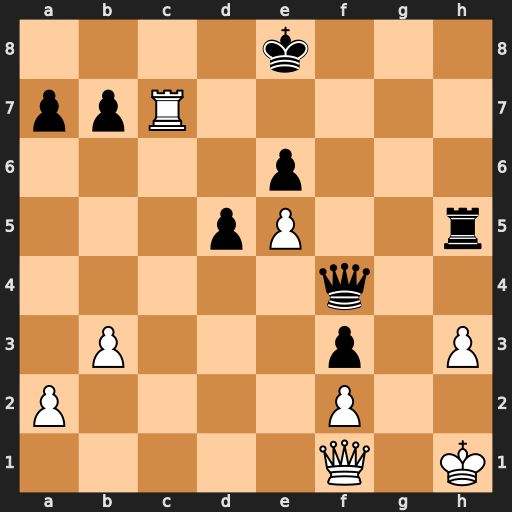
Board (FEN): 4k3/ppR5/4p3/3pP2r/5q2/1P3p1P/P4P2/5Q1K
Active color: w
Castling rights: -
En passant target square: -
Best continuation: Qb5+ Kf8 Rc8+ Kg7 Qxb7+ Qf7 Rc7 Qxc7 Qxc7+